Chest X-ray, PA view. Patient: 60 years old, sex F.
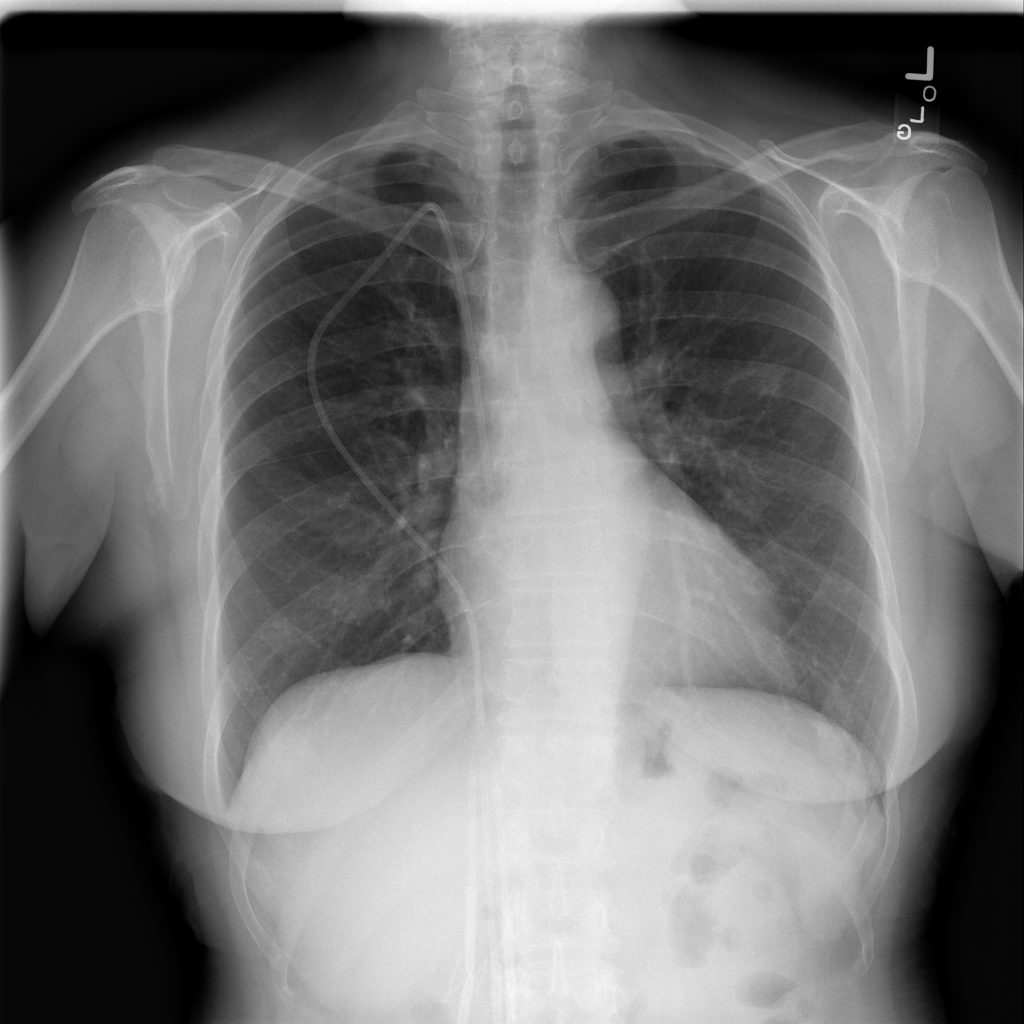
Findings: No Finding